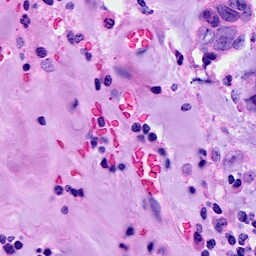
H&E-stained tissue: Breast